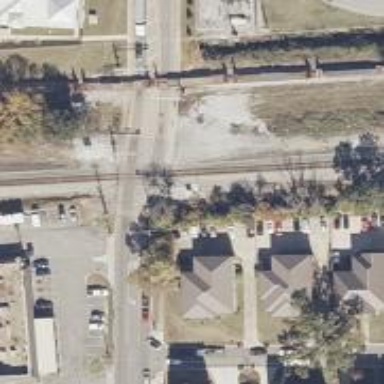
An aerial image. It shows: Railway crossing.